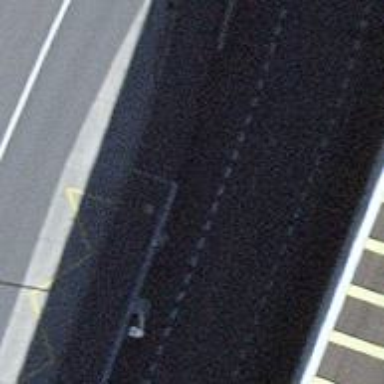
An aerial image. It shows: Platform for public transport. The platform is located by the road.